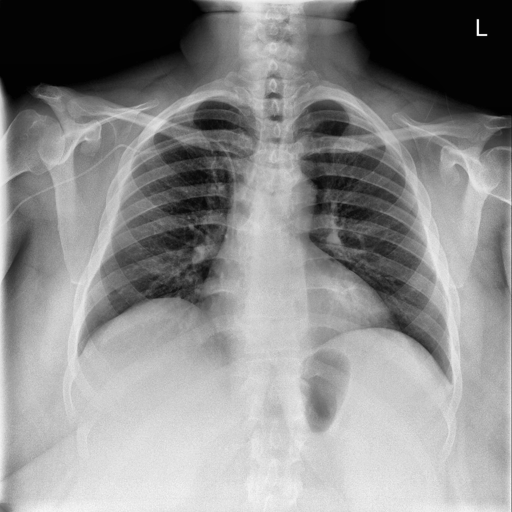
Finding: NORMAL